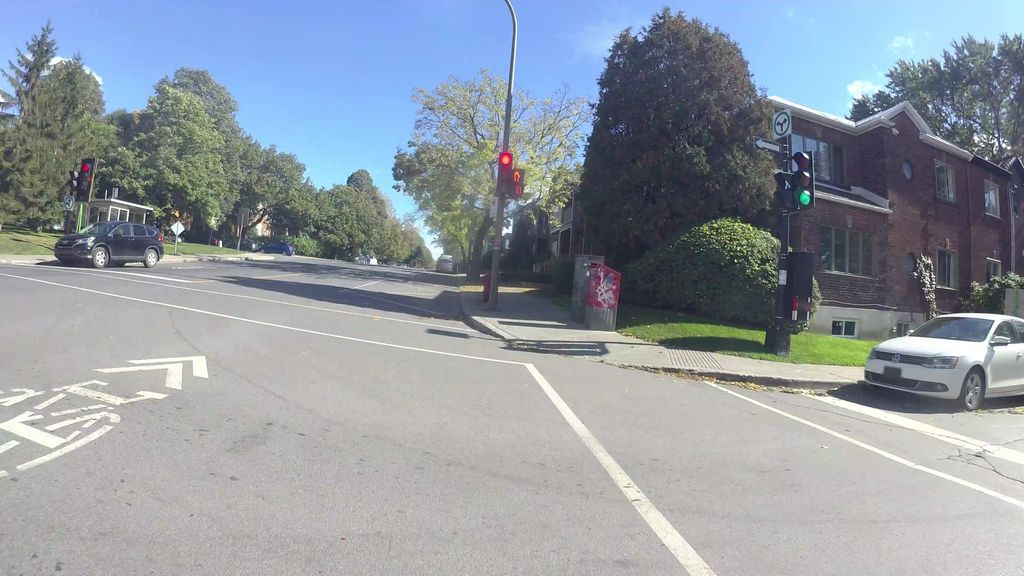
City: montreal